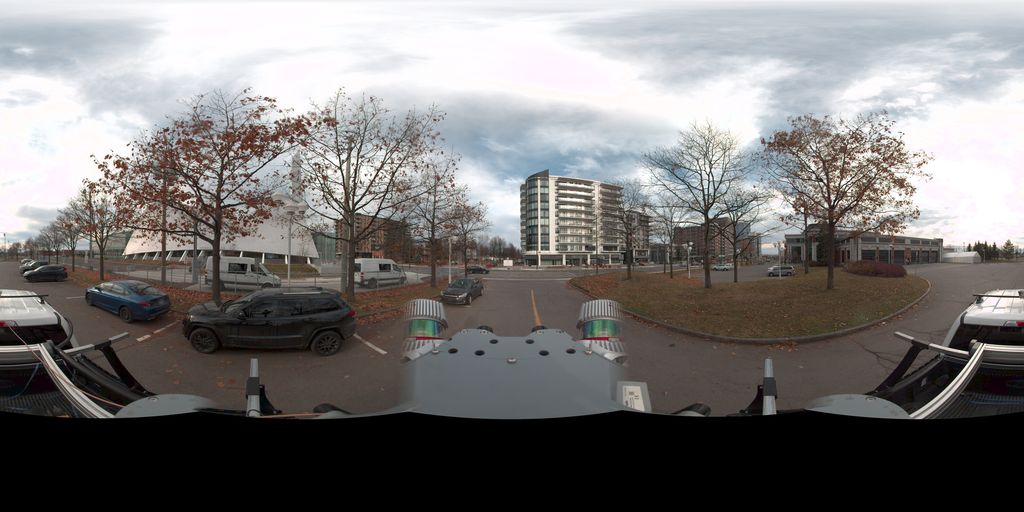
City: quebec_city